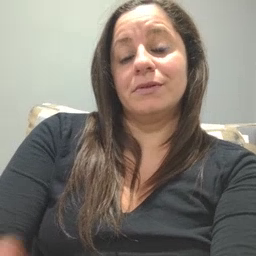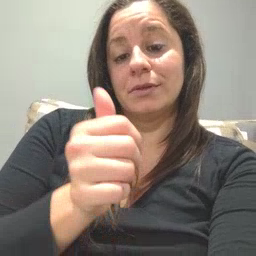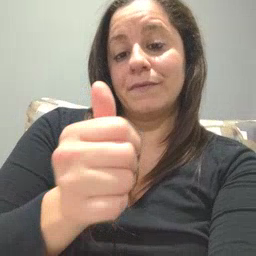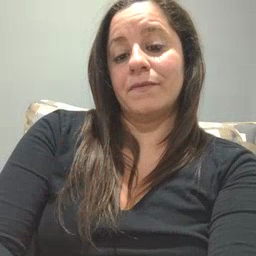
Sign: yourself